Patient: sex M, age 64
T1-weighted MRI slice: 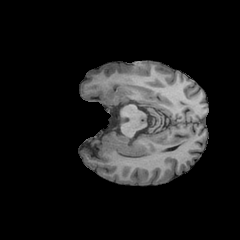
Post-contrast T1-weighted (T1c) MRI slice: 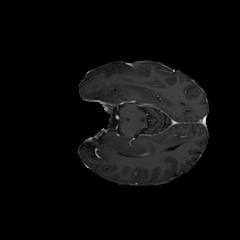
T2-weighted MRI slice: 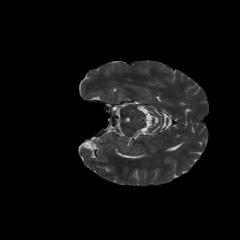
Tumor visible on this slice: no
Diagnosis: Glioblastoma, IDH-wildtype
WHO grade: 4